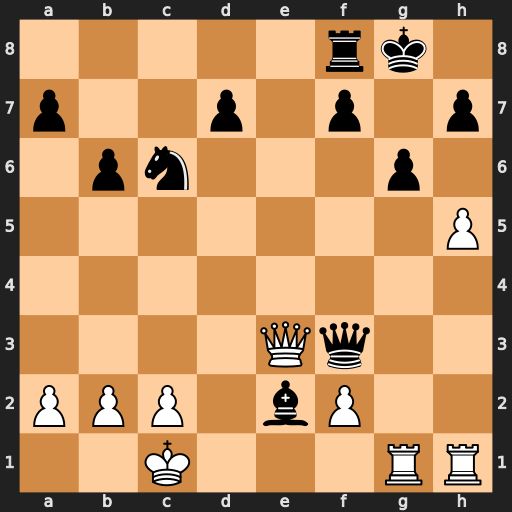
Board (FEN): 5rk1/p2p1p1p/1pn3p1/7P/8/4Qq2/PPP1bP2/2K3RR
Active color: w
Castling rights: -
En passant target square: -
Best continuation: Qh6 Qxh1 Rxh1